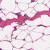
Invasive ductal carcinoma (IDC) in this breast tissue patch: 0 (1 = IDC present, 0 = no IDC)